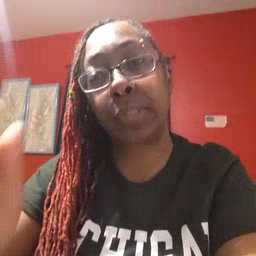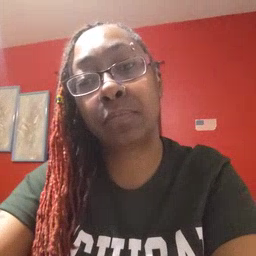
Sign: empty